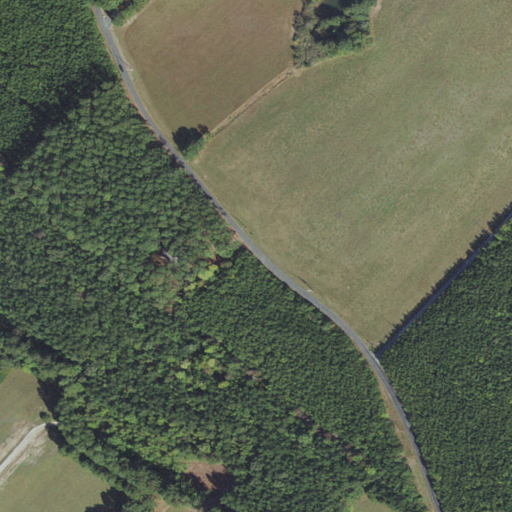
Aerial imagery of cape in Virginia named Bailey Neck containing cultivated crops, woody wetlands, open development, evergreen forest, herbaceous wetlands, and low intensity development